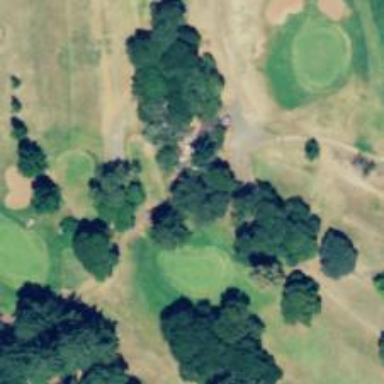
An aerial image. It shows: Pathway for golfing.